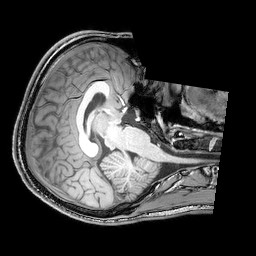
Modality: T1w
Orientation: axial
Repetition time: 0.00828 s
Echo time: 0.00388 s